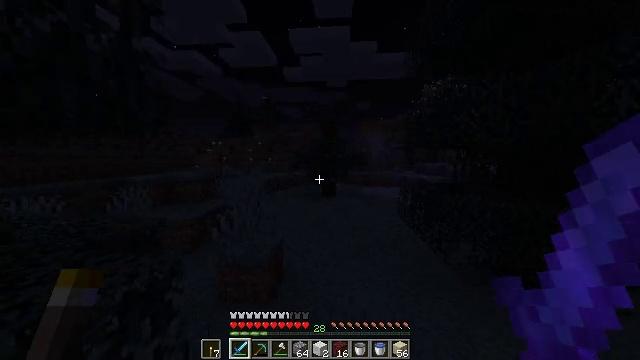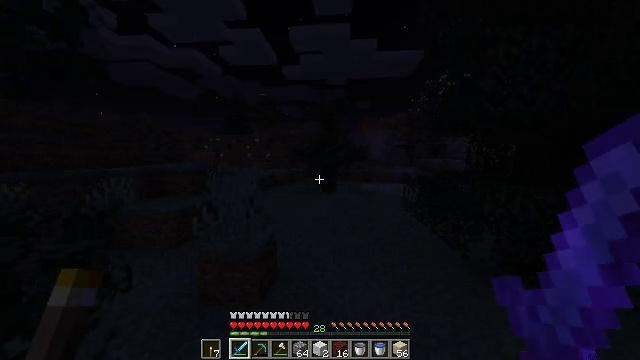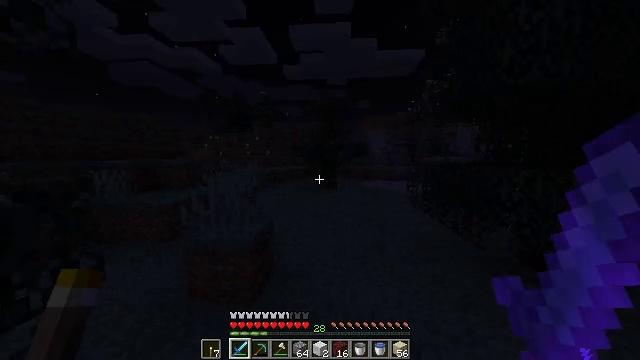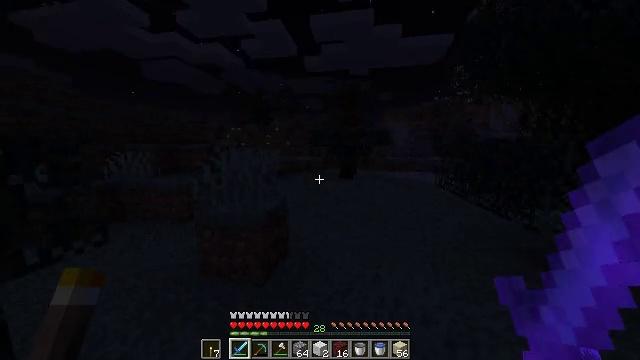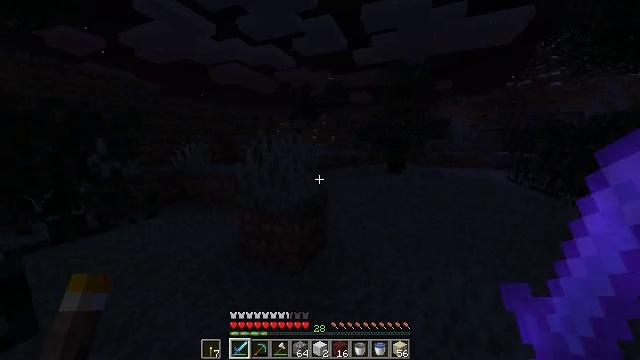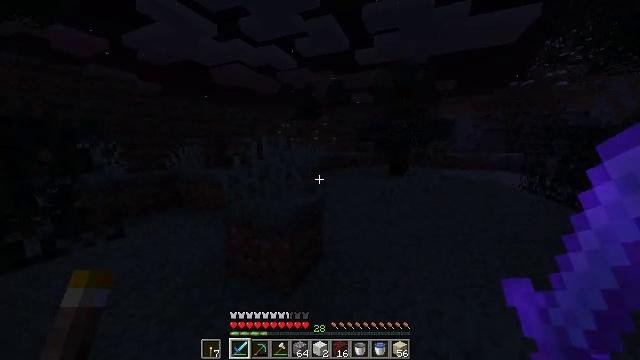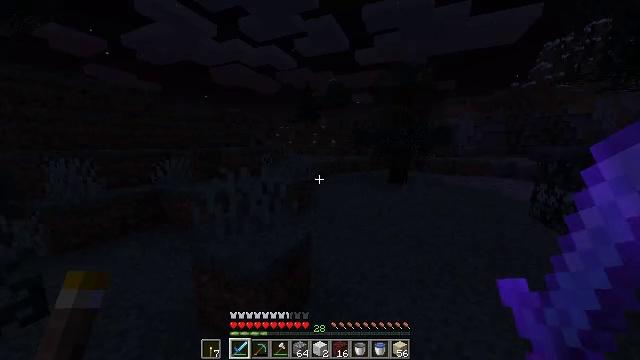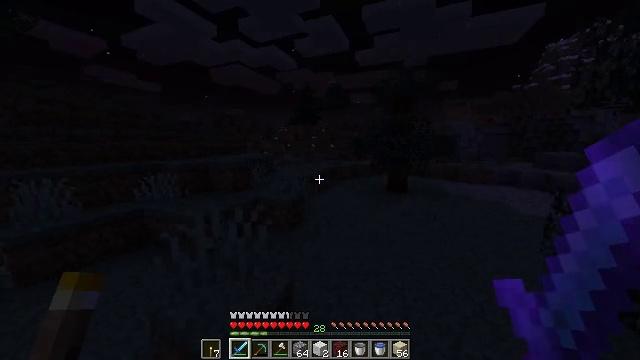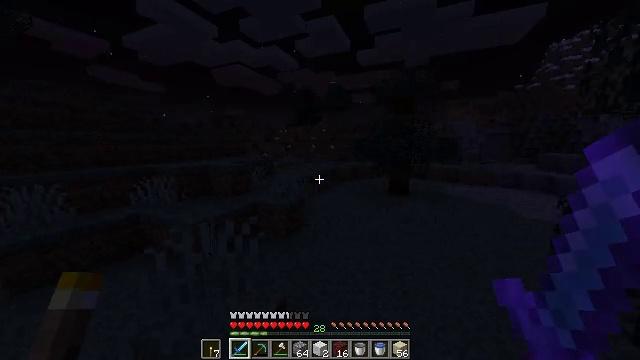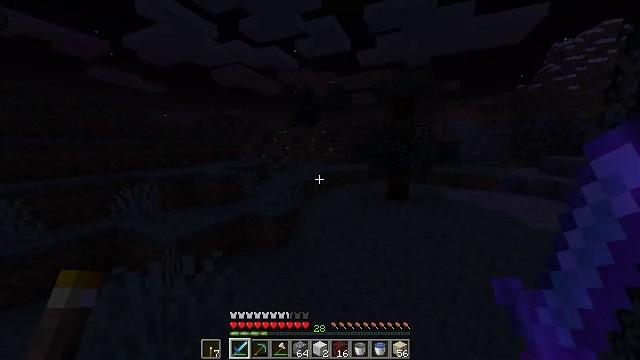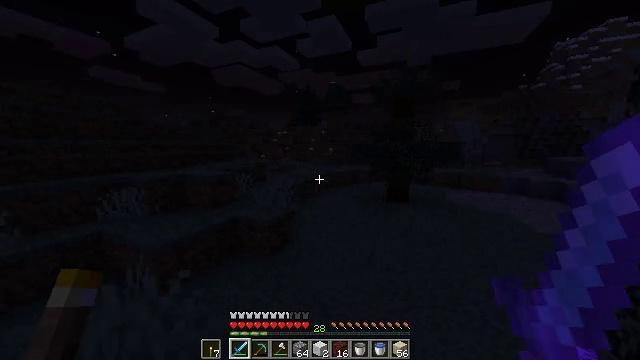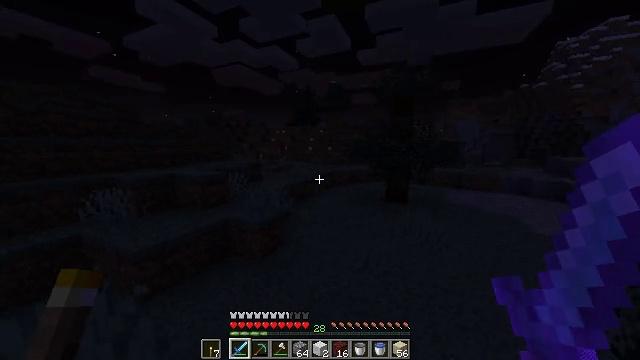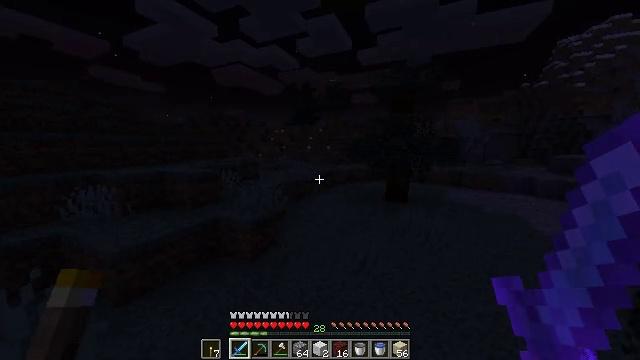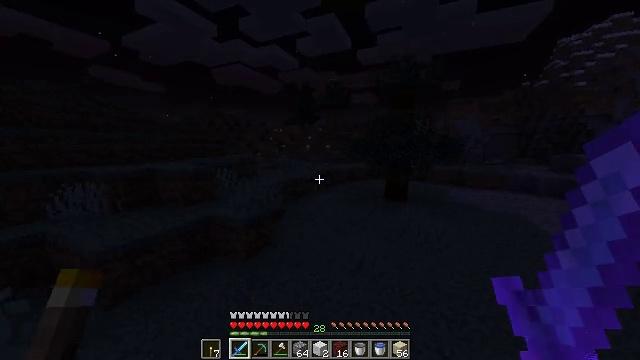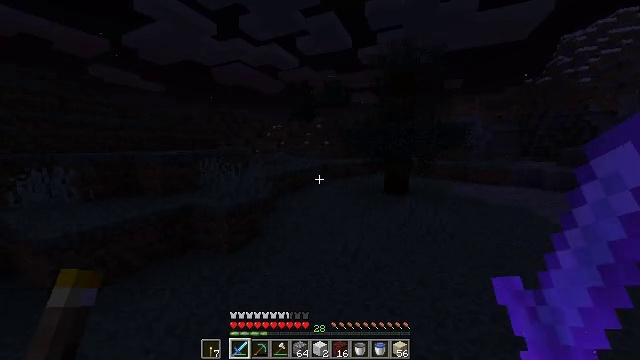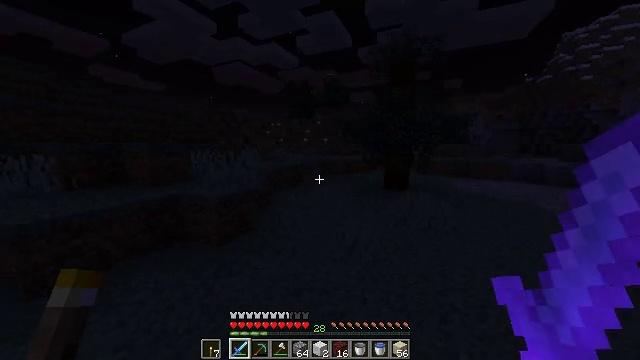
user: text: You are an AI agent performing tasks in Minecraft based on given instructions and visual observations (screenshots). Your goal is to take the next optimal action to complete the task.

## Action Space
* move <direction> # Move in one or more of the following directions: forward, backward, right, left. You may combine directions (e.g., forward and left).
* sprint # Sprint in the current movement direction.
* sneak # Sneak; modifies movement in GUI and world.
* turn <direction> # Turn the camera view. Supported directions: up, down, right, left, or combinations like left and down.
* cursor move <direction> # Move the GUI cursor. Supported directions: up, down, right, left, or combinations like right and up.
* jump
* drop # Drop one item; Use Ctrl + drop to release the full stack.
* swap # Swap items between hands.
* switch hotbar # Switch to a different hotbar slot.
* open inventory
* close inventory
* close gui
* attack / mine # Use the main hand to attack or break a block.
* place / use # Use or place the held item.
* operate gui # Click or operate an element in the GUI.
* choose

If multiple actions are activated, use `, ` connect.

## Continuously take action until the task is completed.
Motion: motion action
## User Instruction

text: Drop a mutton.
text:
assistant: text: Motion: move forward, sprint, jump
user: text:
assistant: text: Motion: move forward, sprint, jump
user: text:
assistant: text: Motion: move forward, sprint, turn left and down, jump
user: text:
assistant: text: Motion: move forward and move right, sprint, turn left and down, jump
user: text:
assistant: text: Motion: move forward and move right, sprint, jump
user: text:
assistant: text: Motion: move forward and move right, sprint, jump
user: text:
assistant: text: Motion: move forward and move right, sprint, jump
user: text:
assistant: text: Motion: move forward and move right, sprint, jump
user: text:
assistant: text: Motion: move forward and move right, sprint, jump
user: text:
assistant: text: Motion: move forward and move right, sprint, jump
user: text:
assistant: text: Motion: move forward and move right, sprint, jump
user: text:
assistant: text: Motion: move forward, sprint, jump
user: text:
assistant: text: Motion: move forward, sprint, jump
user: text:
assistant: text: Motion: move forward, sprint, jump
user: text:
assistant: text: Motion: move forward, sprint, jump
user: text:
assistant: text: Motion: move forward, sprint, turn right and down, jump
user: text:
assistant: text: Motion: move forward, sprint, turn right and down, jump
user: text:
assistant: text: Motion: move forward and move left, sprint, turn right, jump
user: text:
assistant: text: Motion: move forward and move left, sprint, turn right, jump
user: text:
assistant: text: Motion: move forward and move left, sprint, turn right, jump
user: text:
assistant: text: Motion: move forward and move left, sprint, jump
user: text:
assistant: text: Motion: move forward and move left, sprint, jump
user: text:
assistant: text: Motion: move forward and move left, sprint, jump
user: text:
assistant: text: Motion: move forward and move left, sprint, jump
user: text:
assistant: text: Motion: move forward and move left, sprint, turn left, jump
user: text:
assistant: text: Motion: move forward and move left, sprint, turn left and up, jump
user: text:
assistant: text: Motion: move forward and move left, sprint, turn left, jump
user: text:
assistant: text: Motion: move forward and move left, sprint, turn left, jump
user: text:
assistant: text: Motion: move forward and move left, sprint, turn left and up, jump
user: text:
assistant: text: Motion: move forward and move left, sprint, turn left, jump